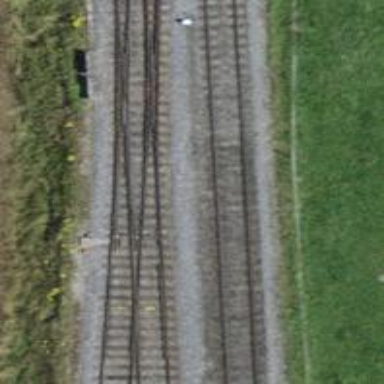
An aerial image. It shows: Railway switch.